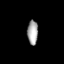
Tissue: lung
Cell type: Myeloid cells
Senescence score: 0.5815
Nuclear area (px): 256
Mean DAPI intensity: 163.492